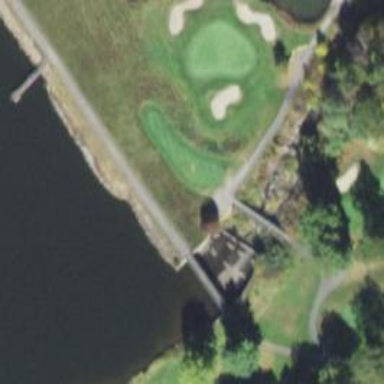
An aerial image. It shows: Service road that serves as bridge for golf cartpath. The road is specifically designed as cart path for the golf course.